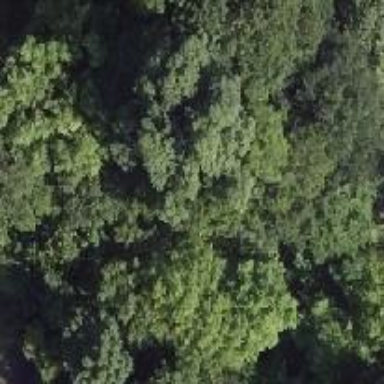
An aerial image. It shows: Forest with broadleaved trees that are deciduous.